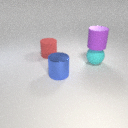
large red rubber cylinder to the left of large blue metal cylinder